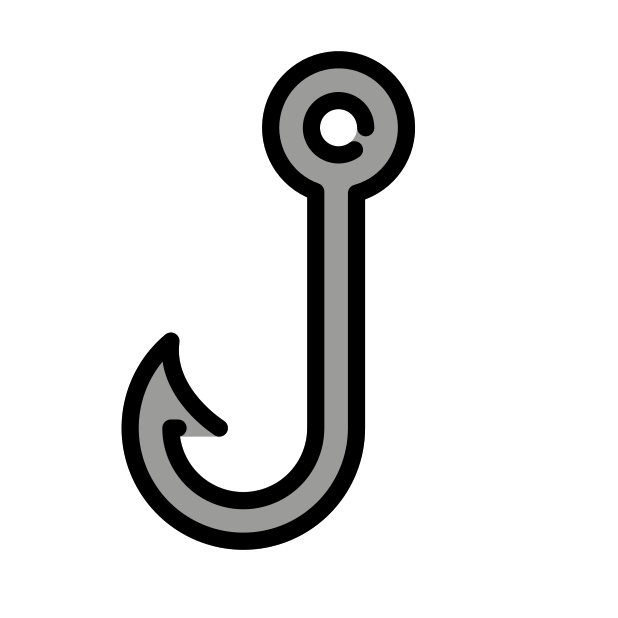
Emoji: 🪝
Name: hook
Unicode: 0x1fa9d